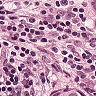
Metastatic tissue present: yes